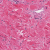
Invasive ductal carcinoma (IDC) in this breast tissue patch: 0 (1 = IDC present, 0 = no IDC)